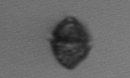
Label: Kryptoperidinium_triquetrum